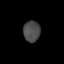
Tissue: skin
Cell type: Epithelial cells
Senescence score: 0.2224
Nuclear area (px): 345
Mean DAPI intensity: 74.522